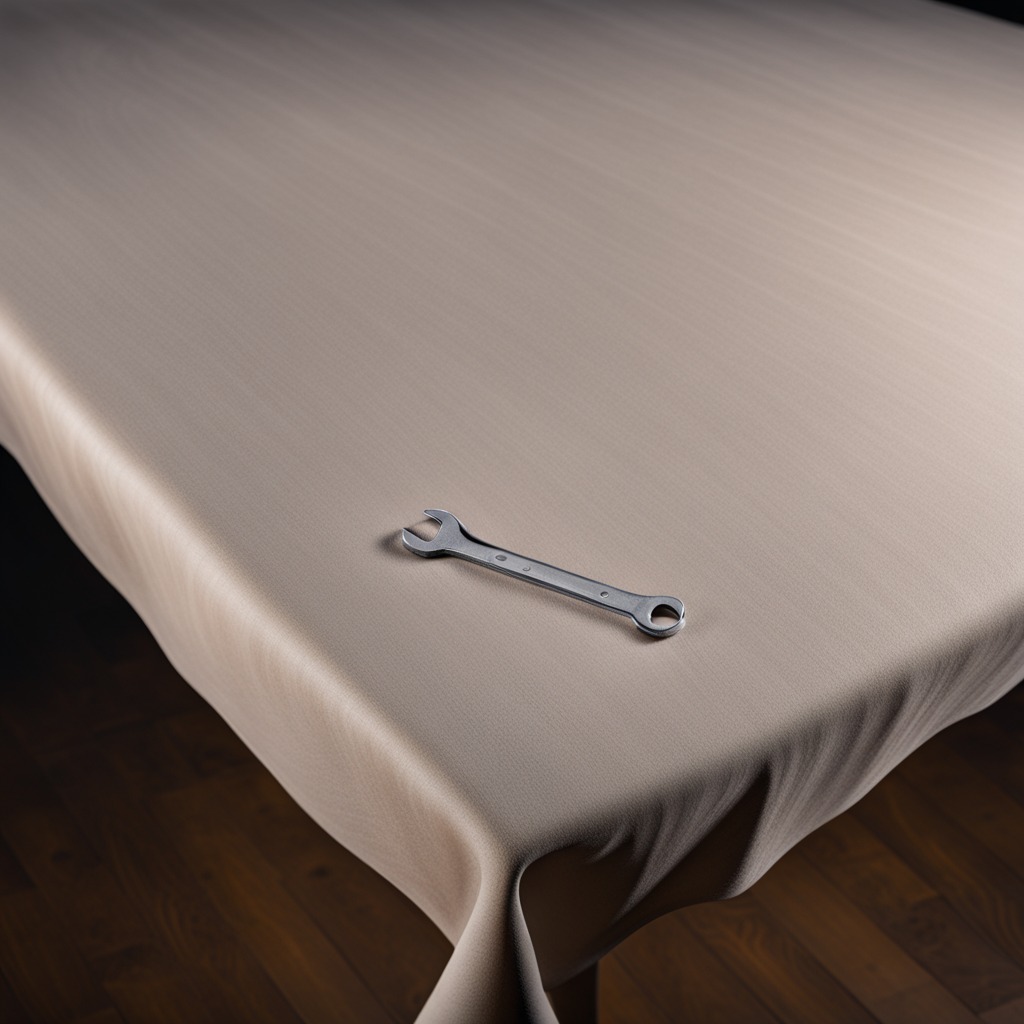
An wrench lies on a wooden table.